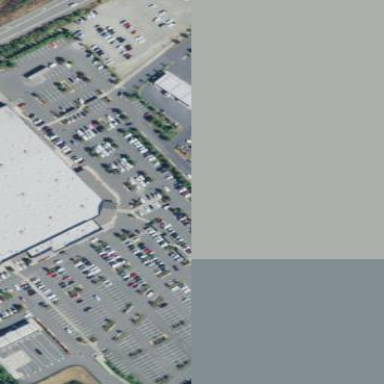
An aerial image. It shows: Retail area.